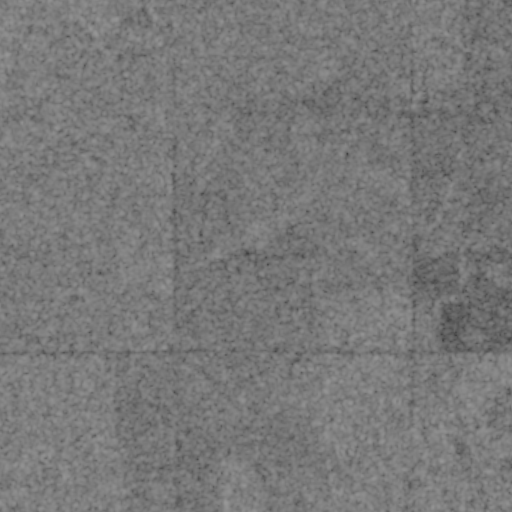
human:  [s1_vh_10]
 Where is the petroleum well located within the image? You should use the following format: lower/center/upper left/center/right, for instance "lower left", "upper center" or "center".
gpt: The petroleum well is located in the upper center of the image.
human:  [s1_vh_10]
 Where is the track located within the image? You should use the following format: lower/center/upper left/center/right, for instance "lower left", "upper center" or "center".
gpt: There is no track in the image.

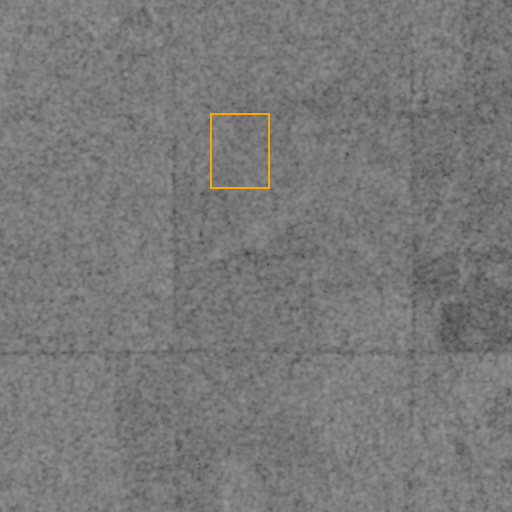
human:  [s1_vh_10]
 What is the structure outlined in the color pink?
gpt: There is no pink outline.
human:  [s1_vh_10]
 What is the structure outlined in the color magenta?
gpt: There is no structure outlined in magenta.